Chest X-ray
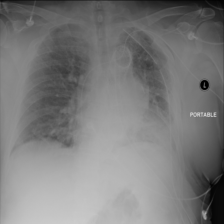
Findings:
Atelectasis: negative
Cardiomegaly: negative
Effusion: negative
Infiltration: positive
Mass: negative
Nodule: negative
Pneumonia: negative
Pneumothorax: negative
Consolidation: negative
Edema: negative
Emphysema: positive
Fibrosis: negative
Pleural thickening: negative
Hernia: negative